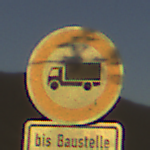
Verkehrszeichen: VerbotFuerKraftfahrzeugeUeberDreiKommaFuenfTonnen
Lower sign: SonstigeFahrzeugePersonengruppenFrei2
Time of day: SunriseSunset
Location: Outdoor (Nature)
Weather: Clear
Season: NotSpecified
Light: Natural